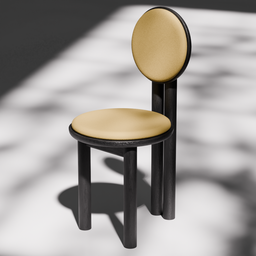
Label: furniture